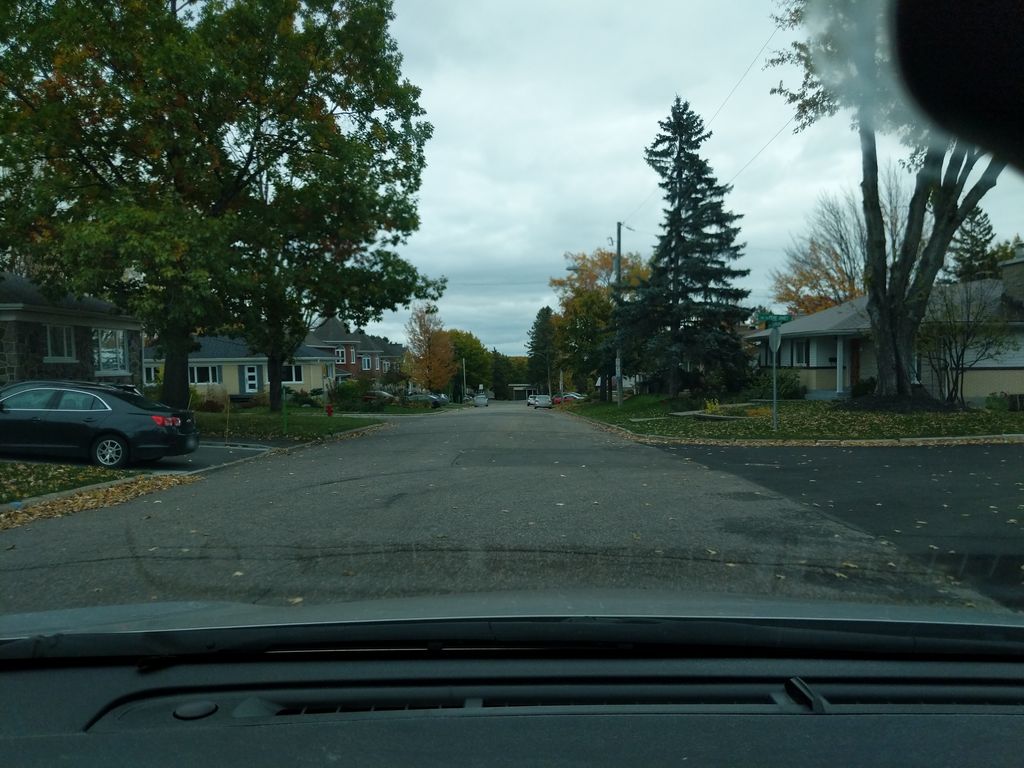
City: quebec_city